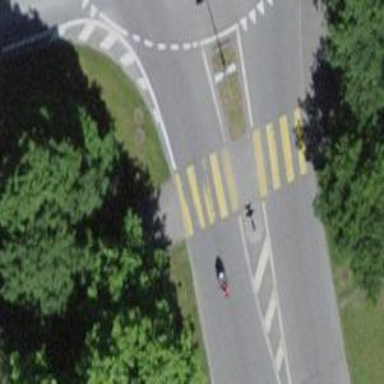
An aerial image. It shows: Uncontrolled zebra crossing with central island.